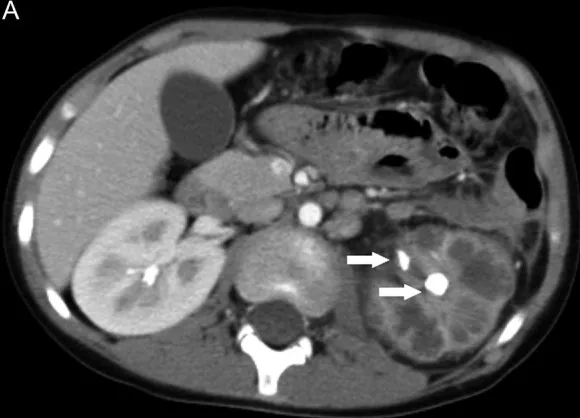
Axial CT source images. A: At the level of the renal hila. The swollen left kidney enhances poorly following intravenous contrast administration. There is calyceal distension and overlying cortical thinning. High attenuation calculus material is seen in the renal pelvis (white arrows). There is inflammatory stranding in the pararenal fat.
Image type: radiology (ct)